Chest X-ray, PA view. Patient: 15 years old, sex F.
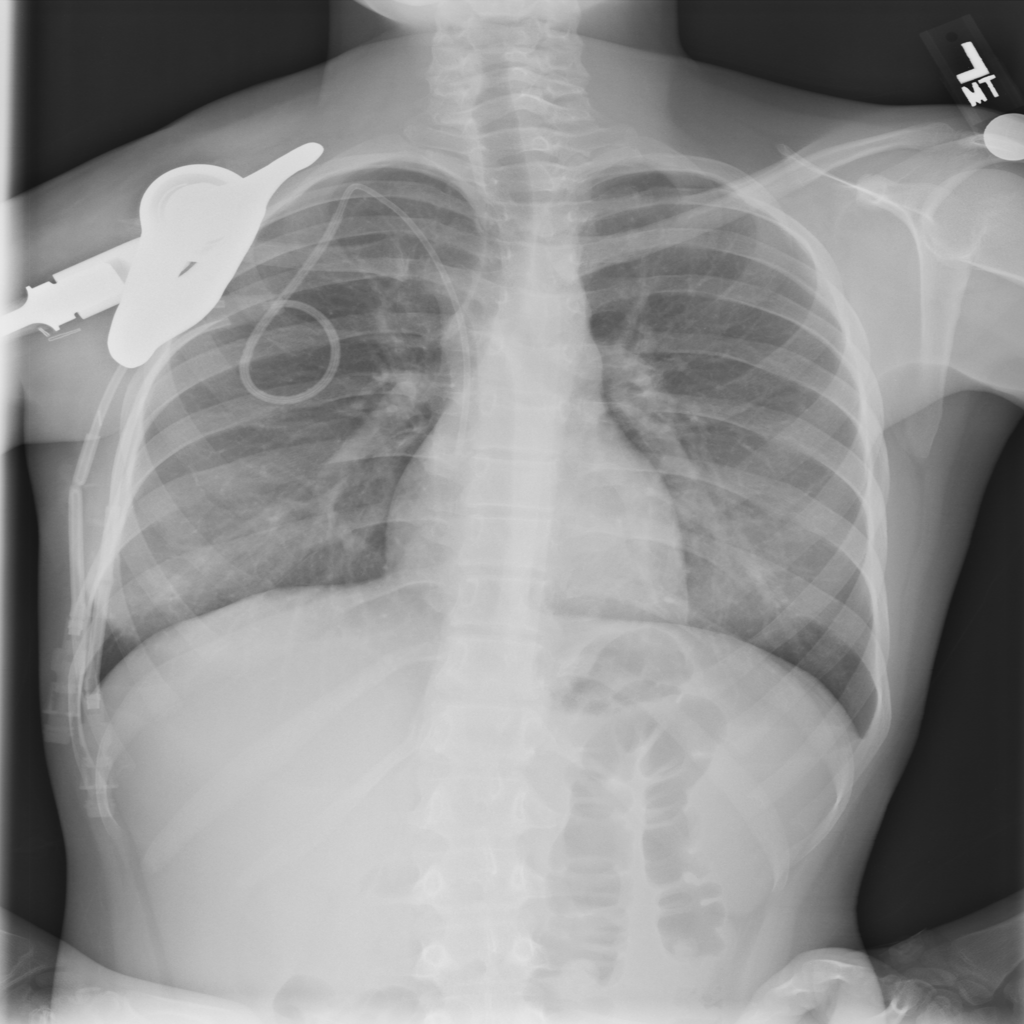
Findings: No Finding